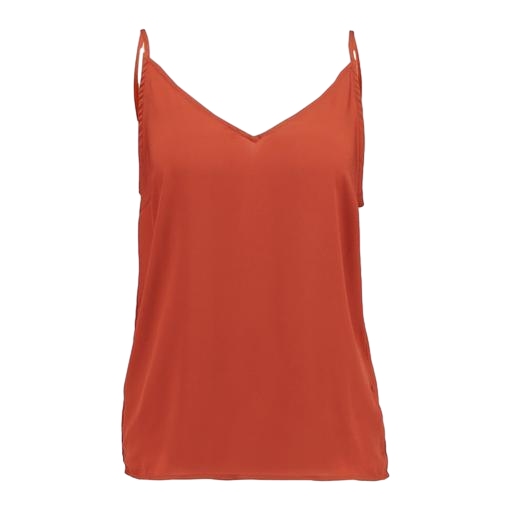
longline cami, strappy v neck cami, red double strap v-back camisole, white background